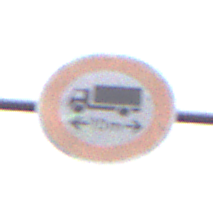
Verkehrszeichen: TatsaechlicheLaenge
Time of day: Midday
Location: Outdoor (Nature)
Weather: Overcast
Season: NotSpecified
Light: Natural